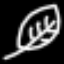
Label: leaf